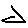
Label: triangle